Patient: sex M, age 64
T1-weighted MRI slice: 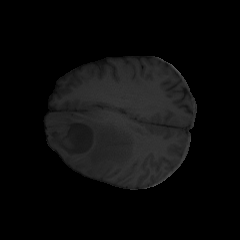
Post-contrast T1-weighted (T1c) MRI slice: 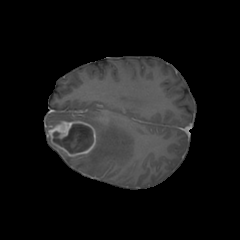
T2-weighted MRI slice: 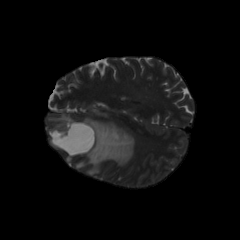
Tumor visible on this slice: yes
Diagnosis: Astrocytoma, IDH-mutant
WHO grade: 3